Interaction volume radius: 5 \u00c5
Interaction volume height: 20 \u00c5
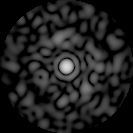
Disorder parameter: 0.8493